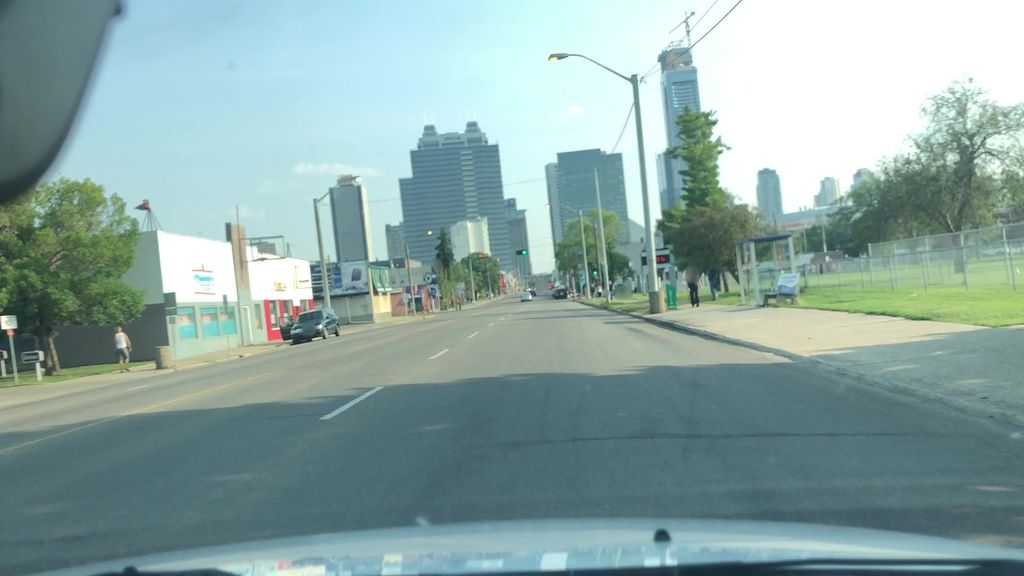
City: edmonton